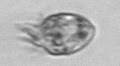
Label: Ciliophora